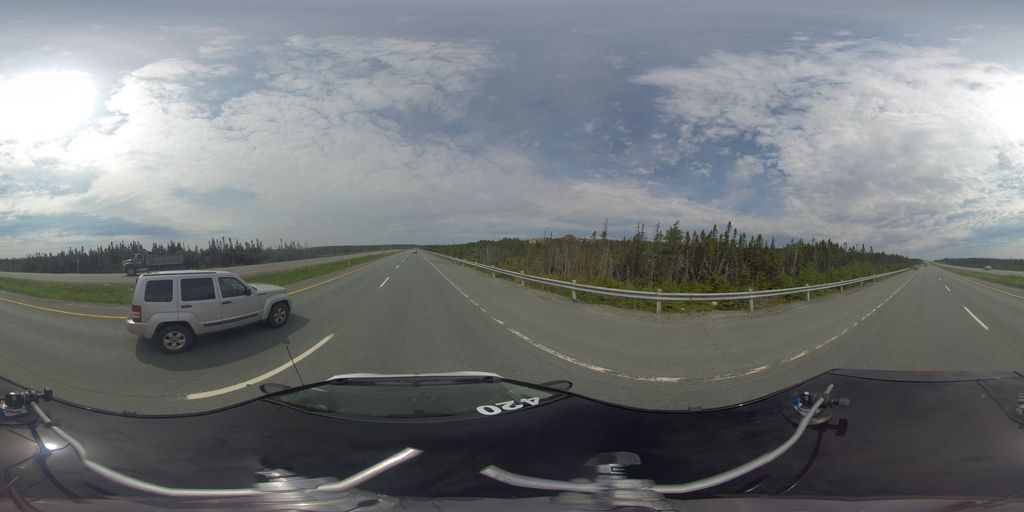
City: st_johns